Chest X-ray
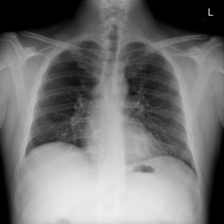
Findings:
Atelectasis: negative
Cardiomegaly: negative
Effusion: negative
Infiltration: negative
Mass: negative
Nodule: negative
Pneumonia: negative
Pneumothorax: negative
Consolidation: negative
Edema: negative
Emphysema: negative
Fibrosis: negative
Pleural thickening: negative
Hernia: negative